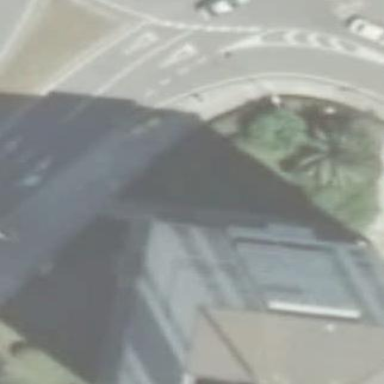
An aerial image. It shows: Part of building.